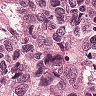
Metastatic tissue present: yes